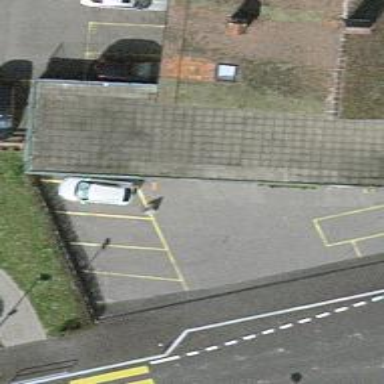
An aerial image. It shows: Kiosk shop.